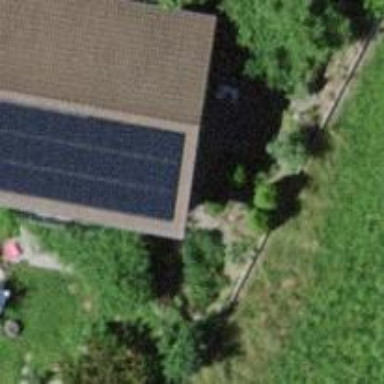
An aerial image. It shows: Solar photovoltaic panel generator.